Interaction volume radius: 10 \u00c5
Interaction volume height: 40 \u00c5
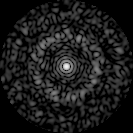
Disorder parameter: 0.8336